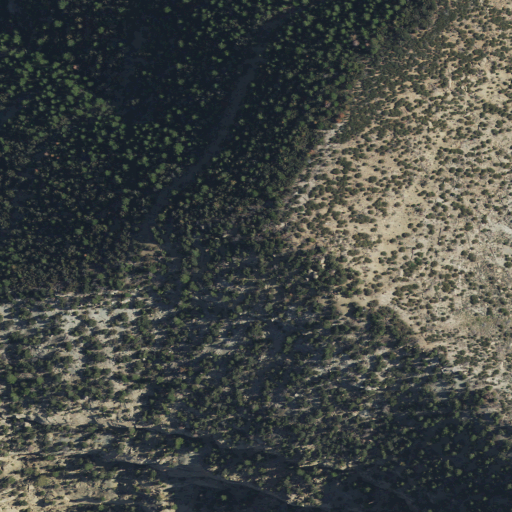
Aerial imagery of mountains in Utah named McPherson Range containing evergreen forest and shrub